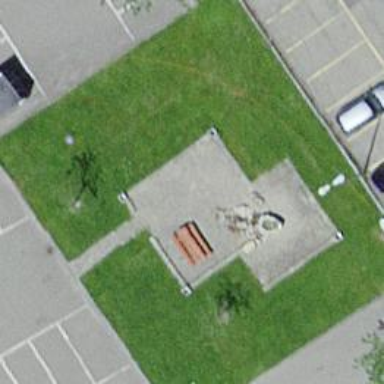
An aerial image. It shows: Brown bench in the vicinity.